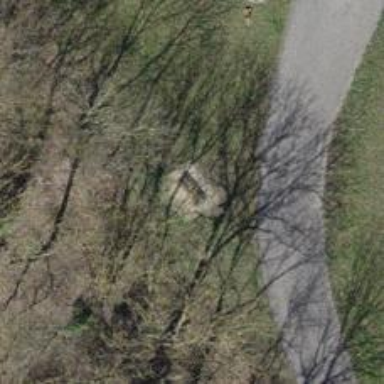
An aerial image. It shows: Bench.